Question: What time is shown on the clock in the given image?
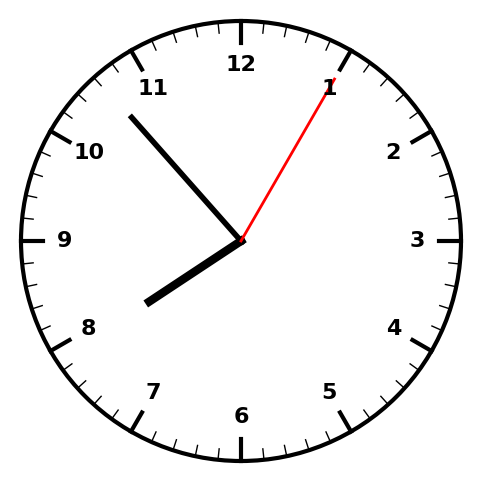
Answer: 07:53:05